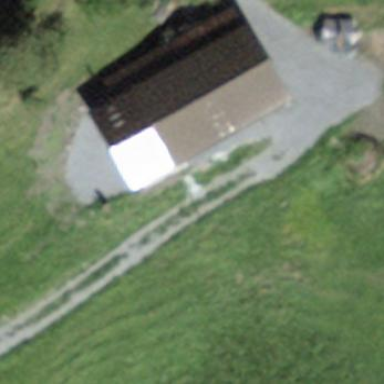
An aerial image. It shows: Cabin is depicted in the image.